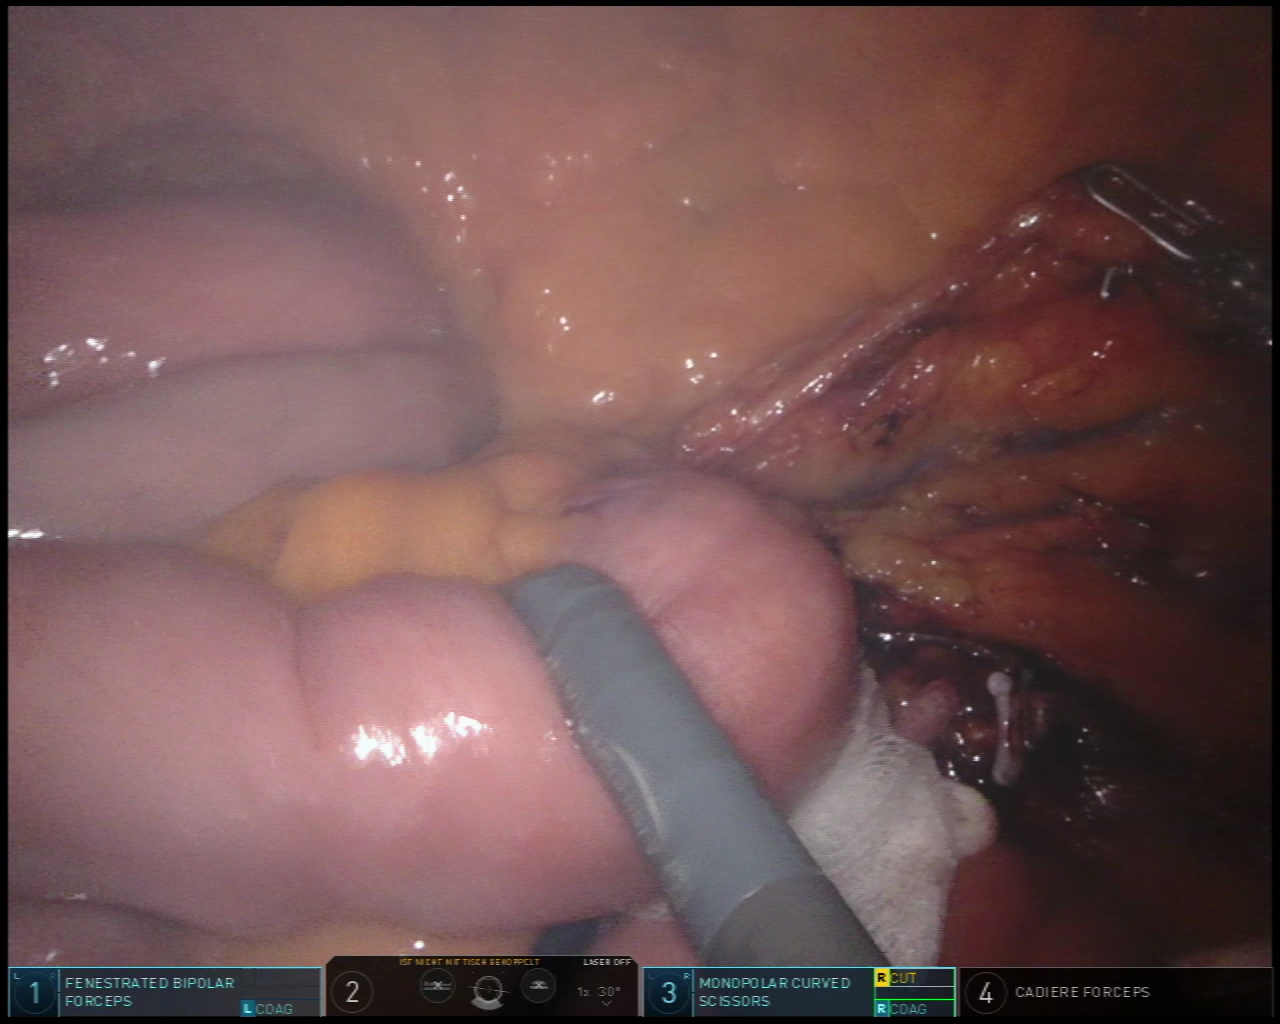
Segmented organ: intestinal_veins
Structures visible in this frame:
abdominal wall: no
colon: no
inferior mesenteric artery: no
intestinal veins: yes
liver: no
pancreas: no
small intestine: yes
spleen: no
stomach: no
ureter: no
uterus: no
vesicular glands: no